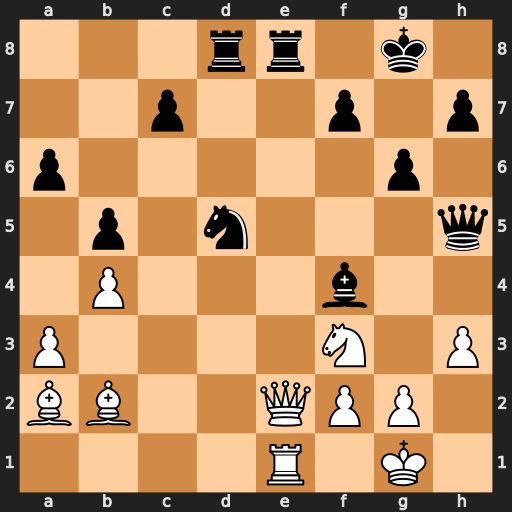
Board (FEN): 3rr1k1/2p2p1p/p5p1/1p1n3q/1P3b2/P4N1P/BB2QPP1/4R1K1
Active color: w
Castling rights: -
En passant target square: -
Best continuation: Qxe8+ Rxe8 Rxe8#